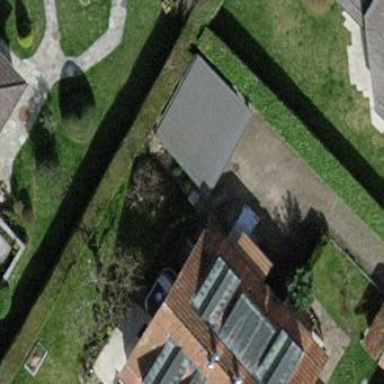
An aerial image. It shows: View of roof of building.